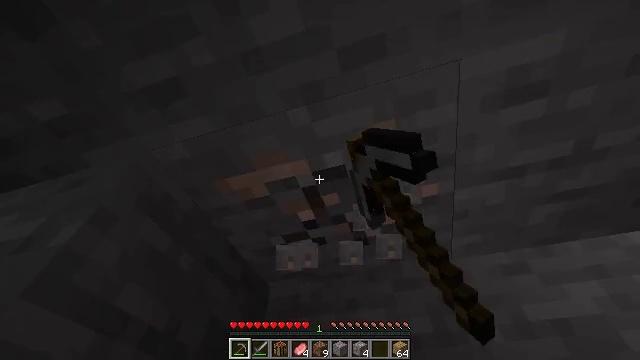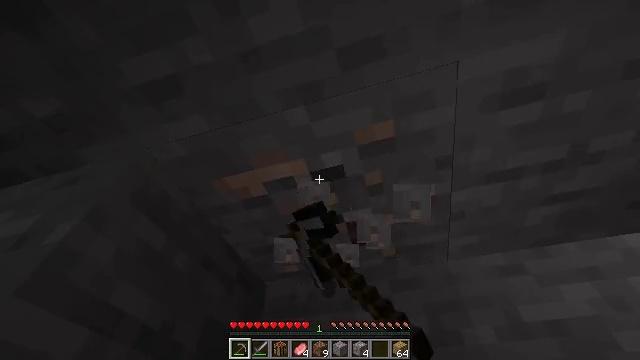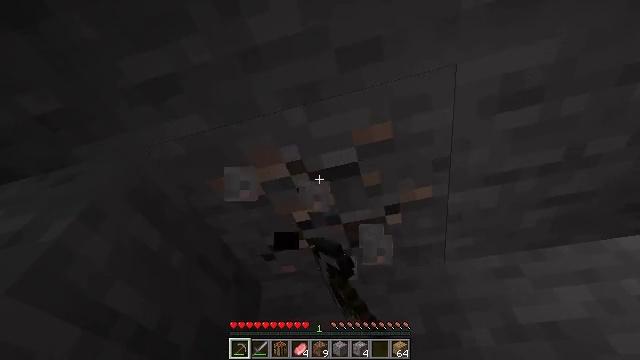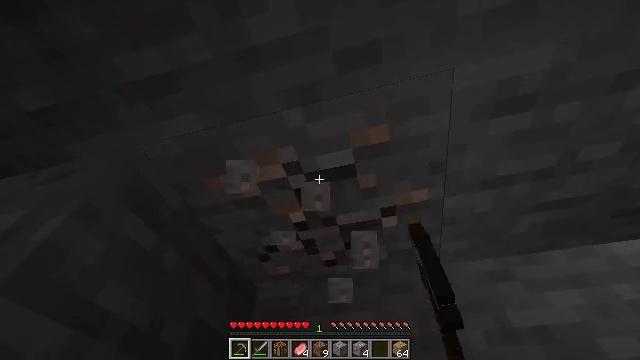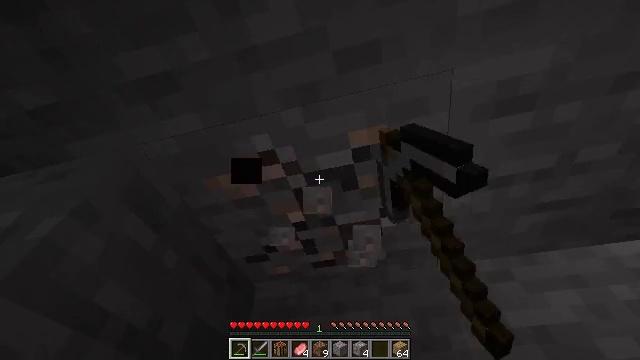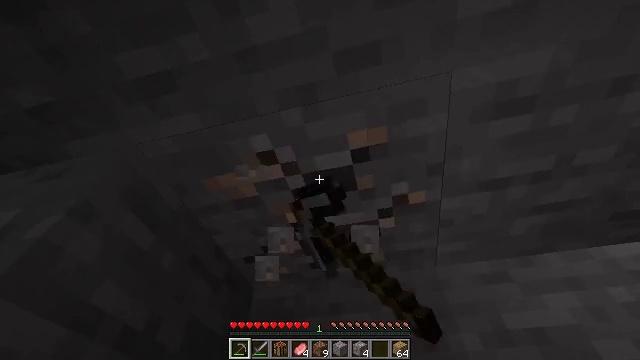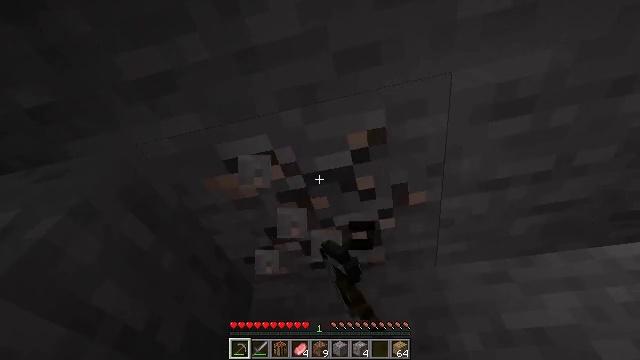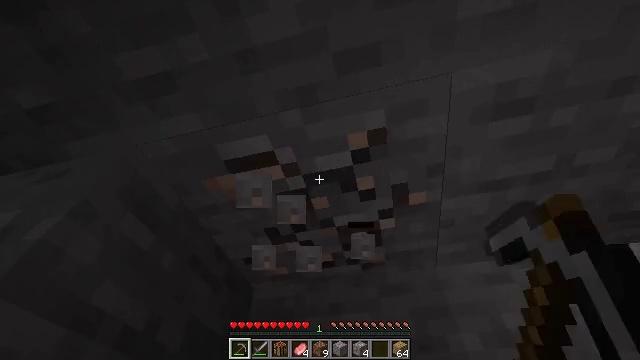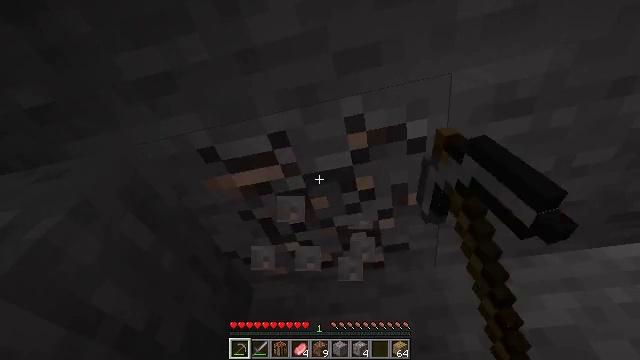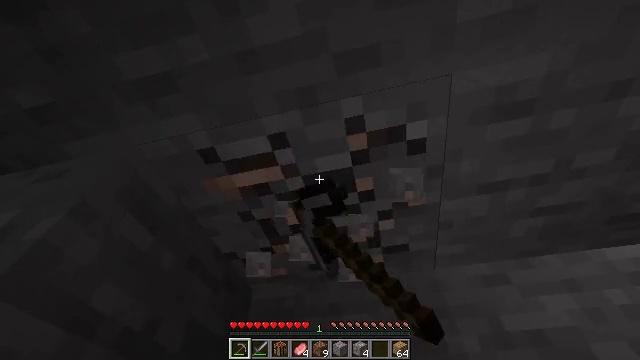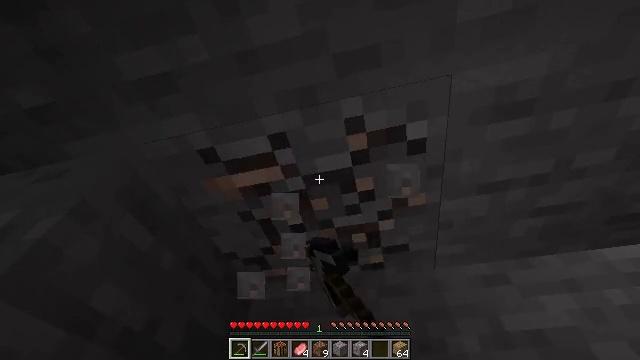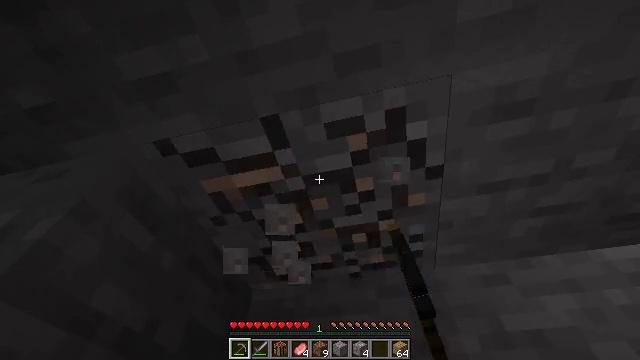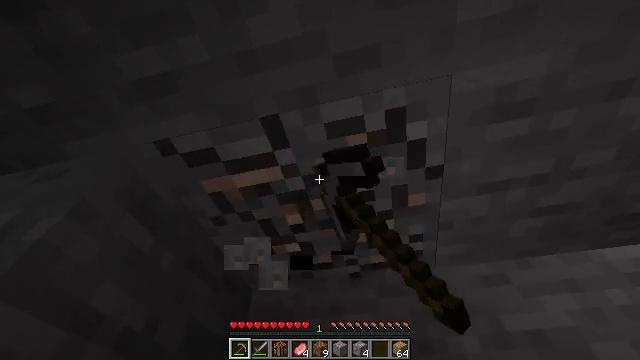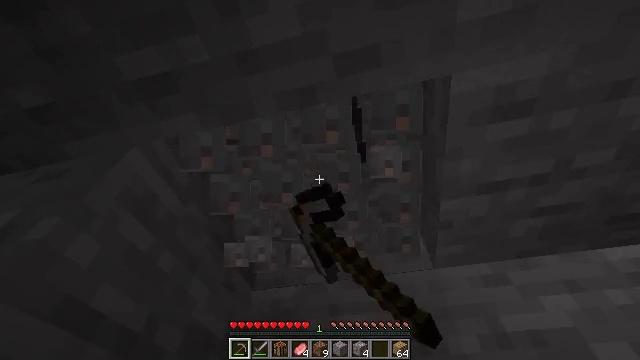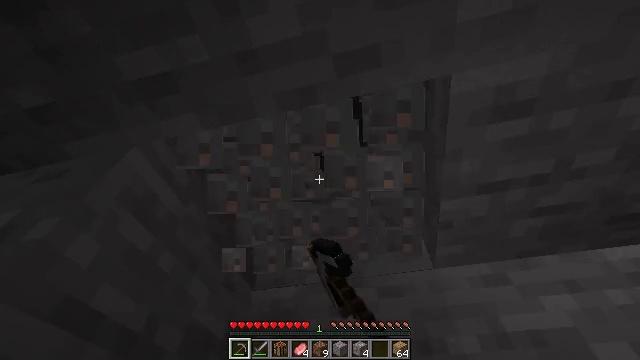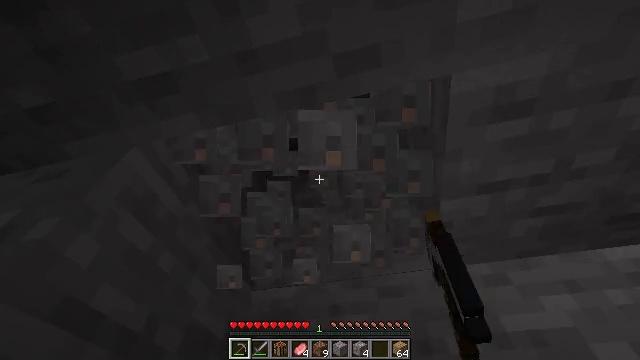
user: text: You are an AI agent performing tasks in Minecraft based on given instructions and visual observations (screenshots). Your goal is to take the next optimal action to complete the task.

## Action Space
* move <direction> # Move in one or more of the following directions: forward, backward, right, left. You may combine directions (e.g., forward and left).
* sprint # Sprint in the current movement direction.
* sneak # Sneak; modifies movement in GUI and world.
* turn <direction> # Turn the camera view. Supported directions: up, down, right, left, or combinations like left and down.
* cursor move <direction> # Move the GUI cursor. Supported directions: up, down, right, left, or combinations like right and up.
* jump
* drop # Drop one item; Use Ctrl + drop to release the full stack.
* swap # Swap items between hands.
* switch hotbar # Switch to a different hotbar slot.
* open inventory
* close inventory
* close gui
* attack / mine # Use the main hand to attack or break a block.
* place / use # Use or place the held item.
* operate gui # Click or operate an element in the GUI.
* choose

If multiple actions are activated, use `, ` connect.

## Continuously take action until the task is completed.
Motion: motion action
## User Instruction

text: Break the iron ore with a tool.
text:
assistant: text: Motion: sneak, attack / mine
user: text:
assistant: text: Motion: sneak, attack / mine
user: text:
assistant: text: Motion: sneak, turn right, attack / mine
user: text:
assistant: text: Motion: sneak, attack / mine
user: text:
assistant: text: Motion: move forward, sneak, attack / mine
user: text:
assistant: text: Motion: move forward, sneak, attack / mine
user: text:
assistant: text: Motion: move forward, sneak, attack / mine
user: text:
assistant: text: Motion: move forward, sneak, attack / mine
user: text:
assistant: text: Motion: move forward, sneak, attack / mine
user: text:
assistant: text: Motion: move forward, sneak, attack / mine
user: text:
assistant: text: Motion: move forward, sneak, attack / mine
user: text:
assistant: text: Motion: move forward, sneak, attack / mine
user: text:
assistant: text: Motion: move forward, sneak, attack / mine
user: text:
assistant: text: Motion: move forward, sneak, attack / mine
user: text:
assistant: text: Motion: move forward, sneak, attack / mine
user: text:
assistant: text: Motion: move forward, sneak, attack / mine
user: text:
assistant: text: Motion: sneak, attack / mine
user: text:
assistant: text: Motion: sneak, attack / mine